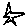
Label: star